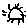
Label: sun